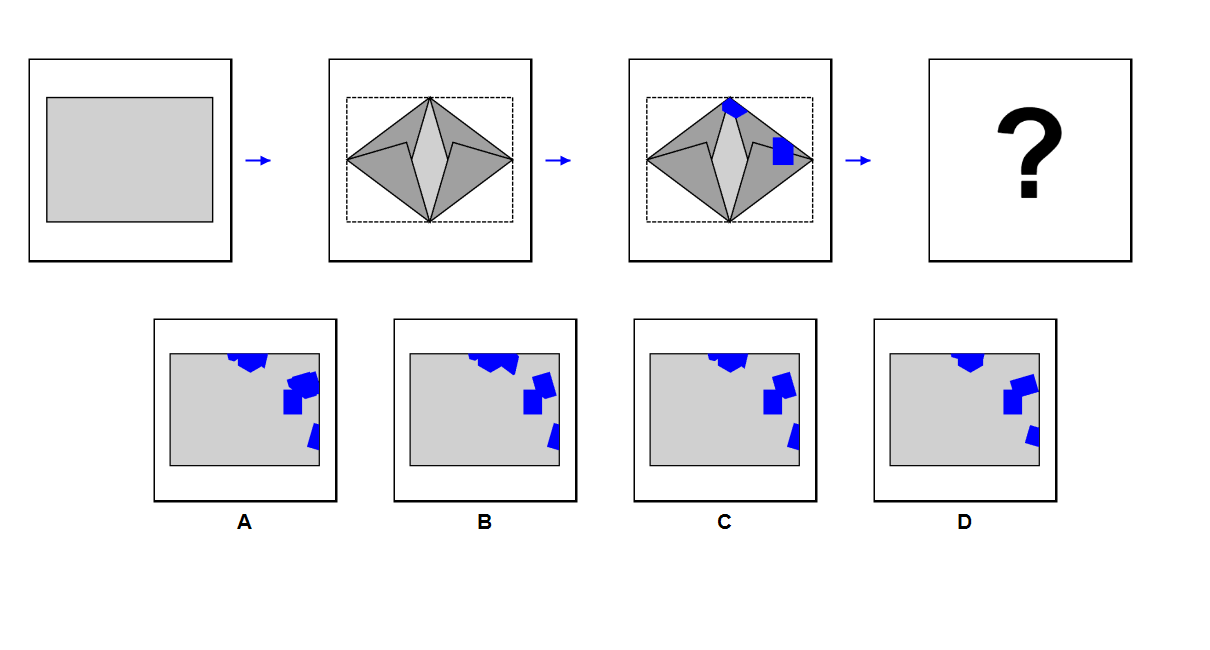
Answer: D